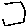
Label: hexagon